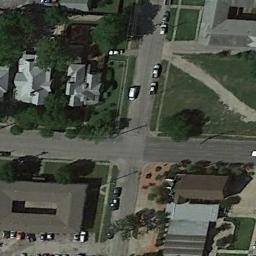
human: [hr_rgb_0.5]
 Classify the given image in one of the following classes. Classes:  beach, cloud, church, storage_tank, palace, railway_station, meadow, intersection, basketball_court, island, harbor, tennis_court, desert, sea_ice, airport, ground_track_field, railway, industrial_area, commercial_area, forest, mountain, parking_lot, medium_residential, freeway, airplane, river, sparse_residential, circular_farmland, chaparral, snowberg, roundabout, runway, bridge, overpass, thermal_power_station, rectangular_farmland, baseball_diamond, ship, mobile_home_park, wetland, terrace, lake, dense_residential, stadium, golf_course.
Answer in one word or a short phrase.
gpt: intersection